Question: I am the new one for flex 4. In my sample application, I am using validator. It display's the error message and icon at beside's of the control. My question is, How to remove these error message and error icon? And I want to display my error message as a errorTip when the mouse is over the particular control.
Thank you.
My sample code. I am using this with some other controls
'''
<fx:Declarations>
<mx:StringValidator id="nameValidator"
source="{employeeName}"
property="text"
tooLongError="Too long error"
tooShortError="Too short error"
maxLength="20" minLength="4"/>
</fx:Declarations>
<s:layout>
<s:VerticalLayout/>
</s:layout>
<mx:HDividedBox>
<s:Panel>
<s:Form>
<s:FormItem>
<s:TextInput id="employeeName"/>
</s:FormItem>
<s:FormItem>
<s:TextInput id="employeeID"/>
</s:FormItem>
</s:Form>
</s:Panel>
</mx:HDividedBox>
'''
This code display the error message with error icon.
And
'''
<fx:Declarations>
<mx:StringValidator id="nameValidator"
source="{employeeName}"
property="text"
tooLongError="Too long error"
tooShortError="Too short error"
maxLength="20" minLength="4"/>
</fx:Declarations>
<s:layout>
<s:VerticalLayout/>
</s:layout>
<mx:HDividedBox>
<s:Panel>
<s:Form>
<s:TextInput id="employeeName" />
<s:TextInput id="employeeID" />
</s:Form>
</s:Panel>
</mx:HDividedBox>
'''
This code doesn't display the error icon and error message. And it display only the error tip when mouse is over the TextInput control. I want this error tip for my code.
'''
<mx:StringValidator
id="userName"
source="{employeeName}"
property="text"
minLength="4" maxLength="20"
triggerEvent="rollOver"
trigger="{employeeName}"/>
<s:layout>
<s:VerticalLayout/>
</s:layout>
<mx:HDividedBox>
<s:Panel>
<s:Form>
<s:FormItem>
<mx:HBox>
<s:TextInput id="employeeName"/>
</mx:HBox>
</s:FormItem>
<s:FormItem>
<s:TextInput id="employeeID"/>
</s:FormItem>
</s:Form>
</s:Panel>
</mx:HDividedBox>
'''
Now I did this.
My Current Output is first picture , And the second one is I need:

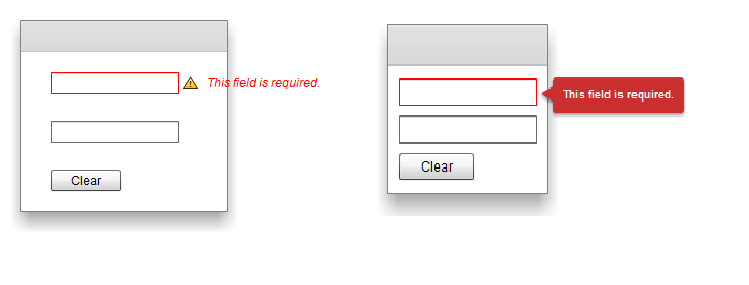
Answer: You have to override and modify the default FormItemSkin.mxml to do it.
1. Remove the errorTextDisplay component <s:RichText id="errorTextDisplay" includeIn="errorStates"
fontStyle="italic" fontWeight="normal" color="0xFE0000"
left="helpCol:27" right="helpCol:10"
bottom="row1:5" baseline="row1:0"
maxDisplayedLines="-1"/>
2. Set contentGroup showErrorTip to true <!-- Don't show the error tip on the content elements -->
<s:Group id="contentGroup" showErrorTip="true" showErrorSkin="true"
left="contentCol:0" right="contentCol:1"
baseline="row1:0" bottom="row1:5">
Refer these links.
<URL>
I am sure, It will help you